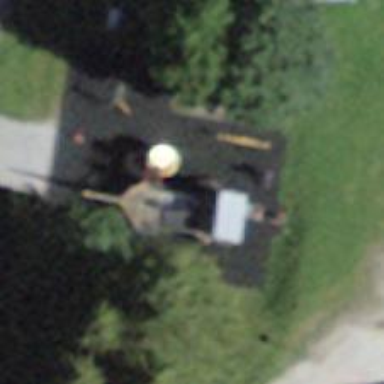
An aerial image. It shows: Playground structure themed as castle.